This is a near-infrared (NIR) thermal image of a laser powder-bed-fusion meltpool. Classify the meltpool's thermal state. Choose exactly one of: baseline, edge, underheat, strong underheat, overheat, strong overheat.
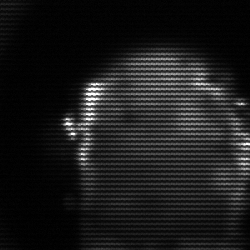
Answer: baseline